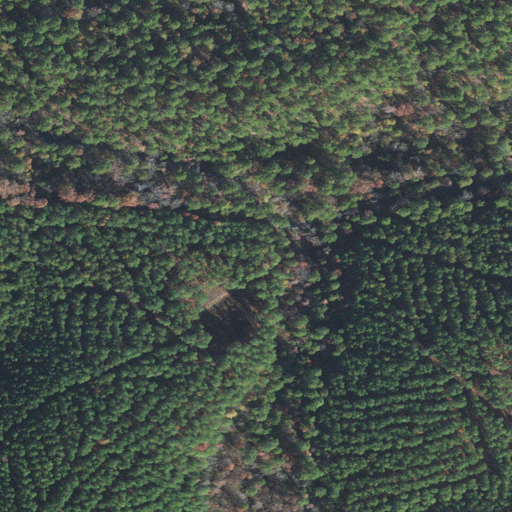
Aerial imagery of valley in Arkansas named Holmes Hollow containing evergreen forest and mixed forest